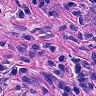
Metastatic tissue present: yes